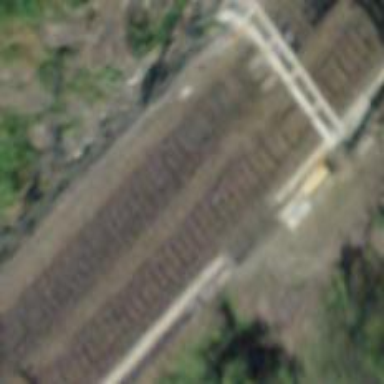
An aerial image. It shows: Single railway track with electrified contact line.